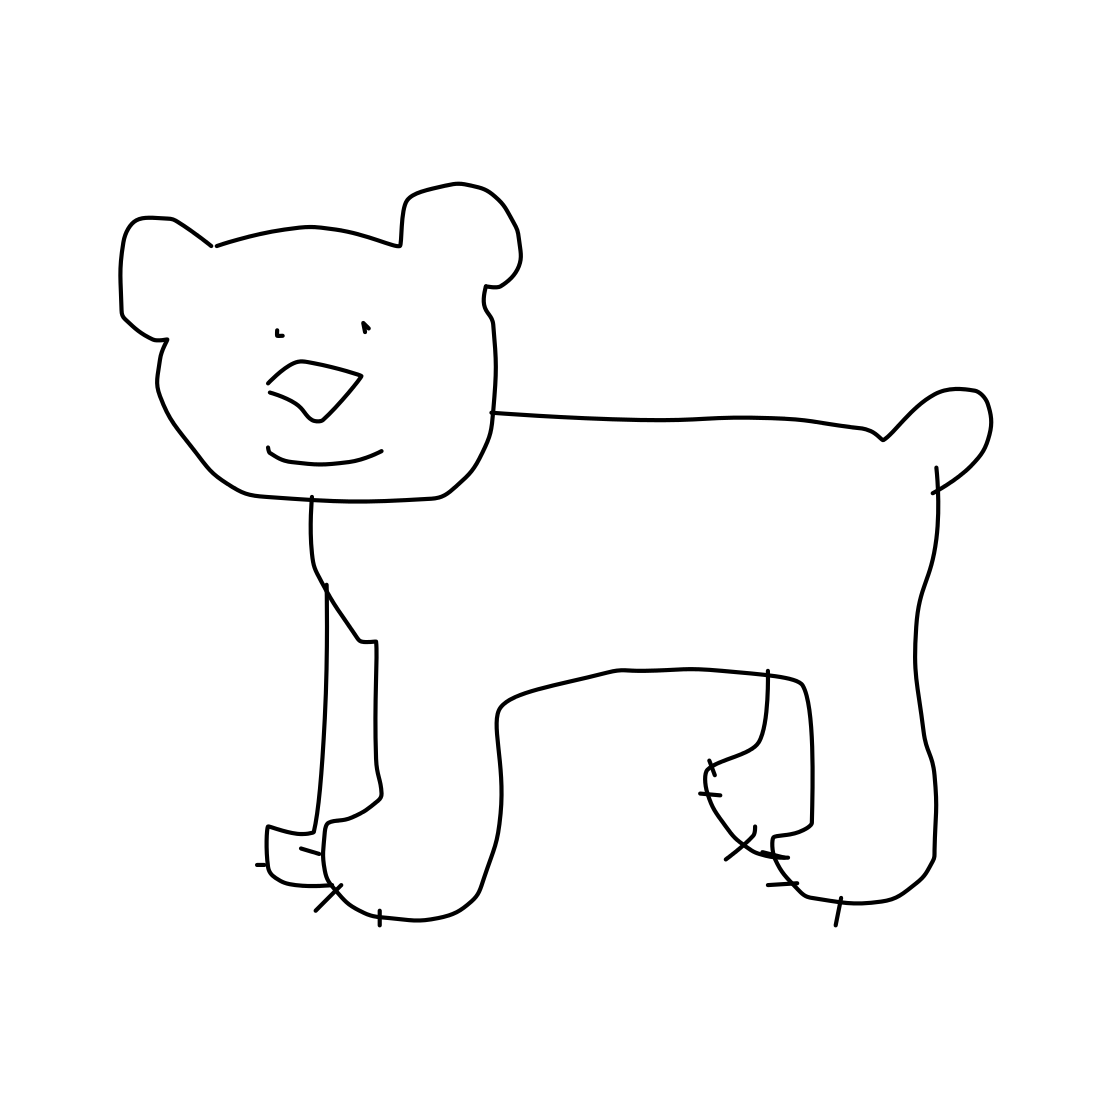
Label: bear (animal)